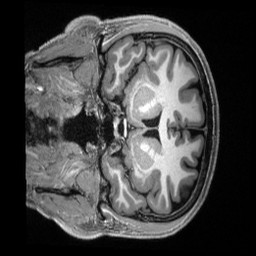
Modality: T1w
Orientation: coronal
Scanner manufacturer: siemens
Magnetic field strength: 3 T
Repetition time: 2.5 s
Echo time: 0.00231 s